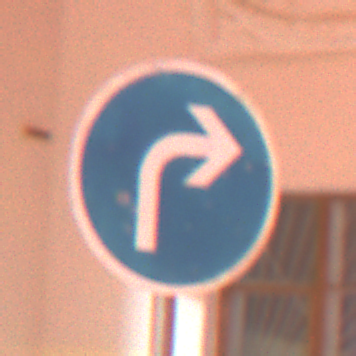
Verkehrszeichen: VorgeschriebeneFahrtrichtungRechts
Umgebung: Outdoor, Urban
Tageszeit: Night
Wetter: Overcast
Licht: Artificial
Jahreszeit: Winter
Kontrast: MediumContrast